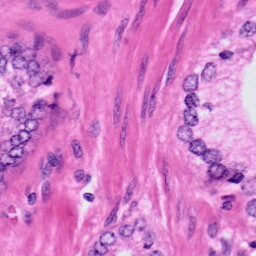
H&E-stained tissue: Prostate